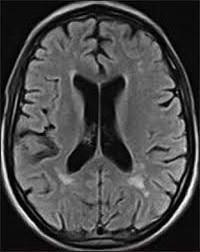
Label: notumor